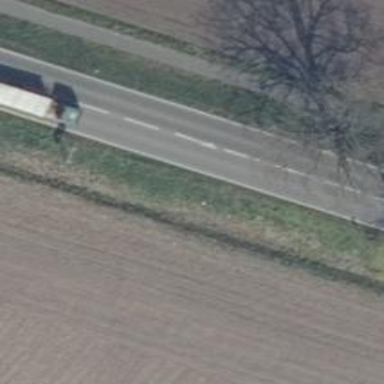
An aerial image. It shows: Asphalt road classified as primary highway.